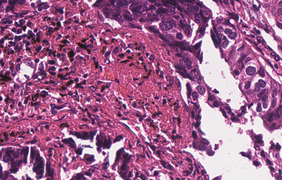
Tumor epithelial tissue: yes
Tumor-associated stroma tissue: yes
Normal tissue: no